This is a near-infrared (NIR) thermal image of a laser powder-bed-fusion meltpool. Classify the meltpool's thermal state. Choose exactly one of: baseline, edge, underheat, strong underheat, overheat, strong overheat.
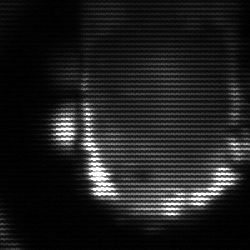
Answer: baseline